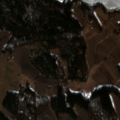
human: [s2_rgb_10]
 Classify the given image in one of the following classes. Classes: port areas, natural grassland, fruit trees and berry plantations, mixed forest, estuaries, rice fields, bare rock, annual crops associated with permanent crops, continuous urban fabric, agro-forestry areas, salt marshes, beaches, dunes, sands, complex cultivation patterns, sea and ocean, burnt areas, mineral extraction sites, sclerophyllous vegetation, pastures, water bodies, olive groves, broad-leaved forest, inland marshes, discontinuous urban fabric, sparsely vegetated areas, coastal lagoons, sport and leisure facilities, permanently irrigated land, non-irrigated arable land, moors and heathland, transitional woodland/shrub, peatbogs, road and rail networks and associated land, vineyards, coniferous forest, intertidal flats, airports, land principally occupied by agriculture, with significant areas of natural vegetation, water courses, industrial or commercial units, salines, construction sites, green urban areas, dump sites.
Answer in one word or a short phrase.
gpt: non-irrigated arable land, land principally occupied by agriculture, with significant areas of natural vegetation, mixed forest, water bodies